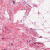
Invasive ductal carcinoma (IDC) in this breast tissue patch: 0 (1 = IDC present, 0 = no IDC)